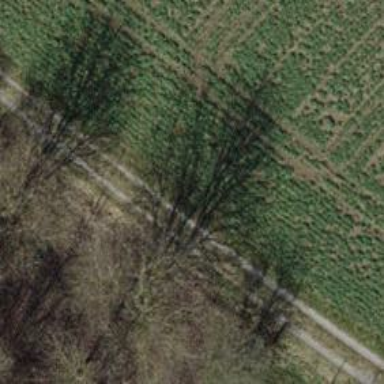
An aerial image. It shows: Unpaved track with grade3 tracktype.